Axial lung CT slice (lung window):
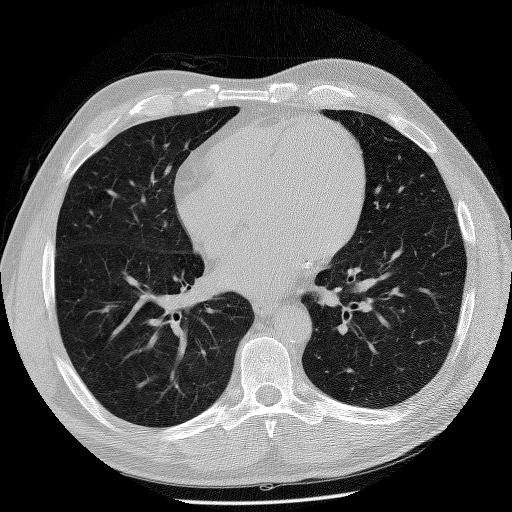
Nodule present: no